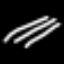
Label: line